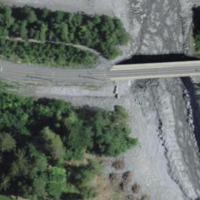
EUNIS habitat code: 24
Species observed at this site:
Lathyrus vernus